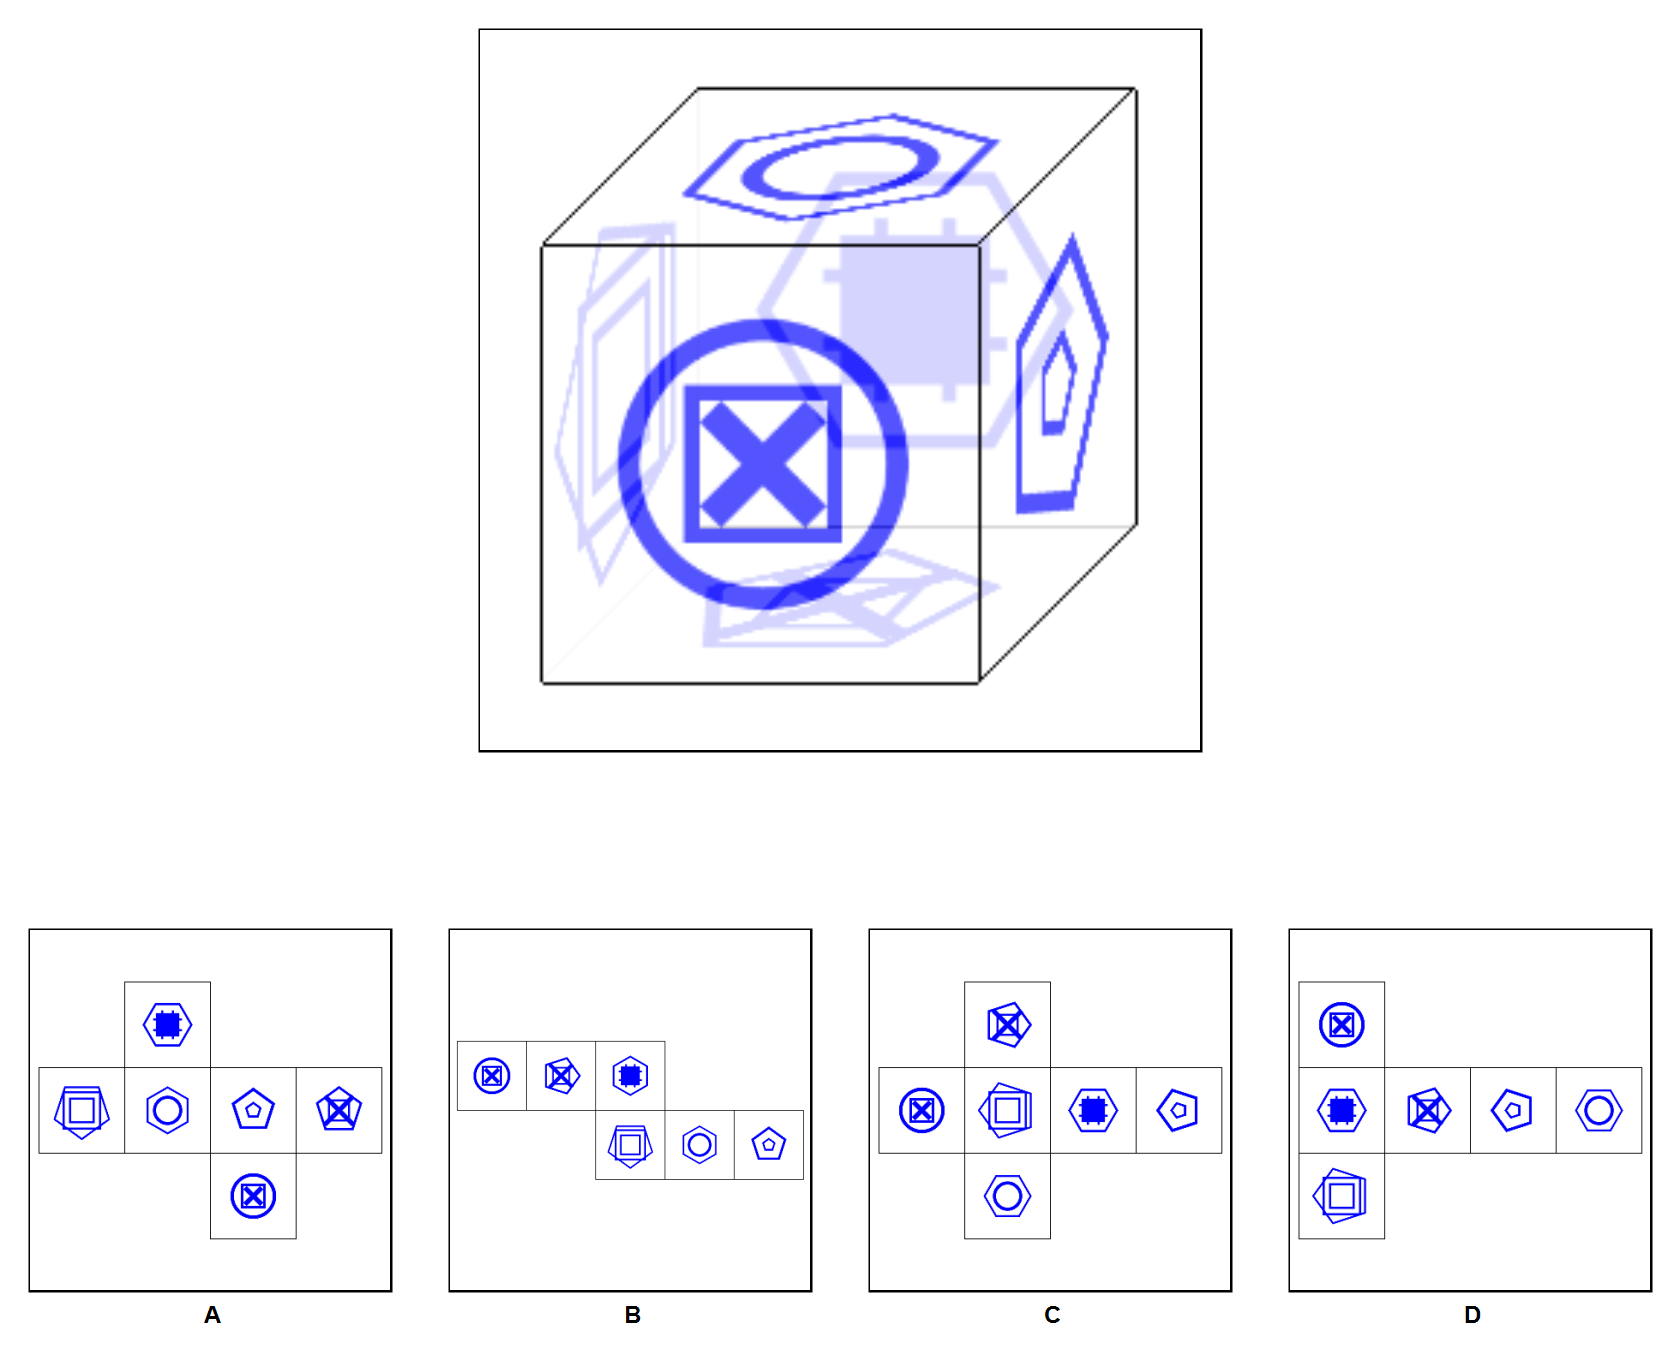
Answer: D